Question: I am trying to achieve an effect like below with CSS. The blue circle represents and image. The red is simply a background color, but will have different text depending on changes in the DOM. I'm pretty sure I could figure out how to do this using absolute positioning, but I would really like to avoid that if at all possible. Is there another way I could achieve this with CSS?

I'm sure it doesn't help that I can't really figure out how to refer to it properly in searches to get a relevant answer. Thanks for any help!
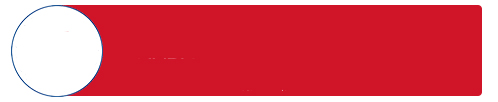
Answer: Fiddle: <URL>
I didn't use 'position:absolute' in this example. You can remove the unnecessary CSS prefixes (-moz, -webkit)
HTML:
'''
<div class="wow">
<div>Hello</div>
<span>World</span>
</div>
'''
CSS:
'''
.wow {
width: 400px;
background-color: #D01528;
height: 100px;
-webkit-border-radius: 200px;
-webkit-border-top-right-radius: 20px;
-webkit-border-bottom-right-radius: 20px;
-moz-border-radius: 200px;
-moz-border-radius-topright: 20px;
-moz-border-radius-bottomright: 20px;
border-radius: 200px;
border-top-right-radius: 20px;
border-bottom-right-radius: 20px;
}
.wow > div {
border: 1px solid #384B86;
display: inline-block;
-webkit-box-sizing: border-box;
-moz-box-sizing: border-box;
box-sizing: border-box;
padding: 35px 0;
text-align: center;
height: 100%;
width: 100px;
-webkit-border-radius: 200px;
-moz-border-radius: 200px;
border-radius: 200px;
background-color: #FFFFFF;
}
'''